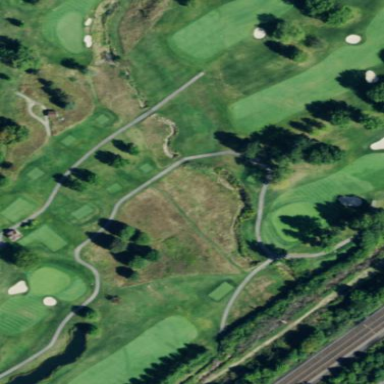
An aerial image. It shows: Rough area on grassy golf course.